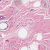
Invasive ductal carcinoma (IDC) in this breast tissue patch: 0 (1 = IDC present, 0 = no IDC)